Field crop: maize
Growth stage: 1
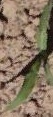
Species: maize